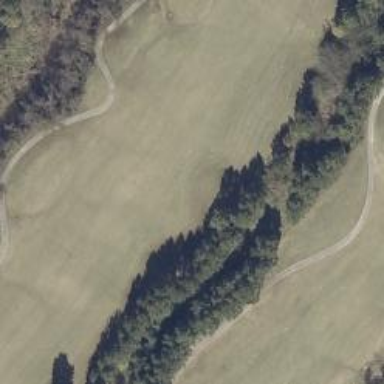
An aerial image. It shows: Grassy fairway on golf course.